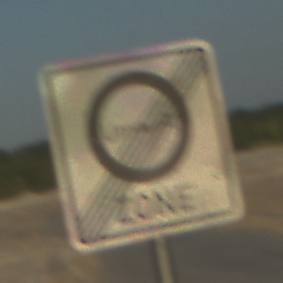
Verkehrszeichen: EndeUmweltzone
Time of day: SunriseSunset
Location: Outdoor (Beach)
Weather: Clear
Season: NotSpecified
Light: Natural